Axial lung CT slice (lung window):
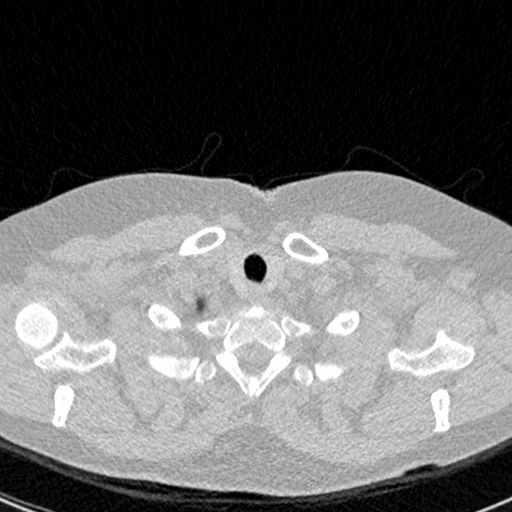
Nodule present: no